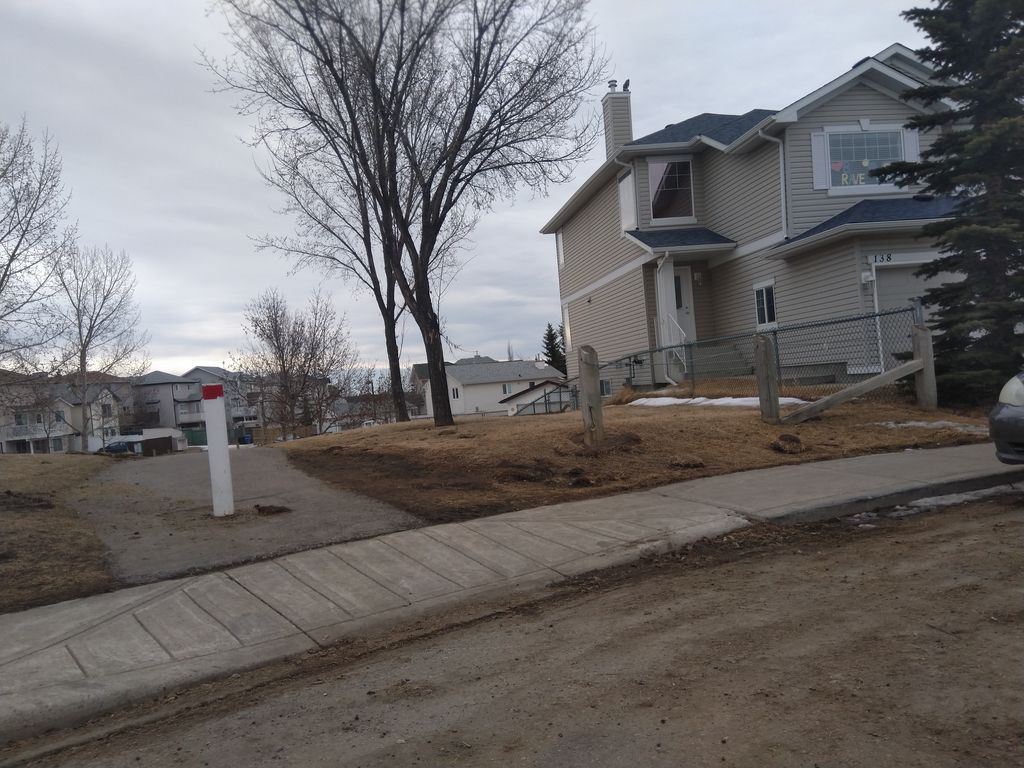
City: calgary